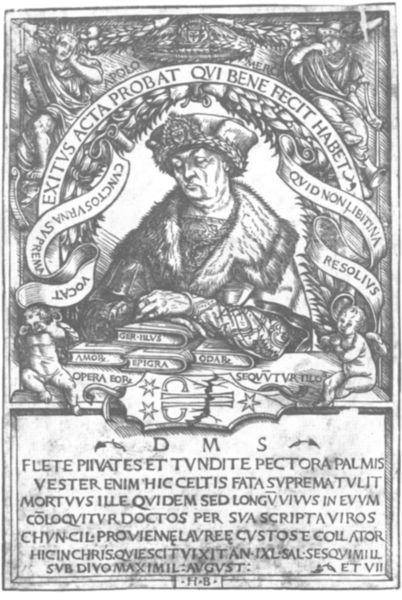
Titel: sog. Sterbebild des Konrad Celtis
Künstler: Hans Burgkmair
Schlagwörter: mann, menschen, hut, zeichen, mütze, gesicht, kragen, pelz, rahmen, portrait, porträt, vögel, mantel, engel, putte, putto, fell, kopfbedeckung, schrift, bücher, stab, schriftzug, banner, ring, schere, buch, ringe, stern, druck, sterne, text, literatur, wappen, mittelalter, gelehrter, heilige, ähren, bänder, emblem, putten, putti, latein, lateinisch, spruchband, peltz, dms, slügel